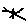
Label: line